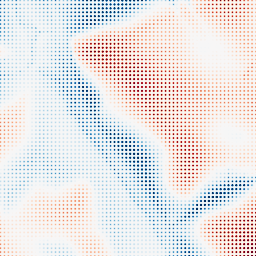
Category: trend_removal
Decomposition family: local_polynomial
Decomposition parameters: window_size: 101
degree: 1
Upsampling method: sinc_blackman
Upsampling parameters: scale: 8
kernel_size: 4
Upsampling scale: 8